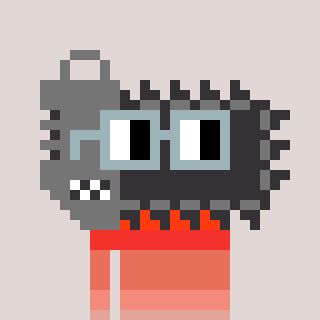
a pixel art character with square dark gray glasses, a chainsaw-shaped head and a orange-colored body on a warm background